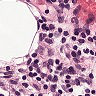
Metastatic tissue present: no